Interaction volume radius: 5 \u00c5
Interaction volume height: 15 \u00c5
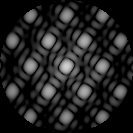
Disorder parameter: 0.08453